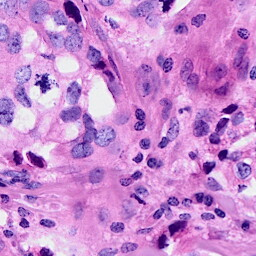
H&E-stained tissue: Breast